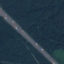
Land use / land cover: Highway